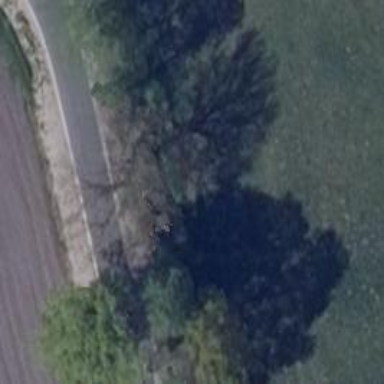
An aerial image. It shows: Tertiary road with asphalt surface.